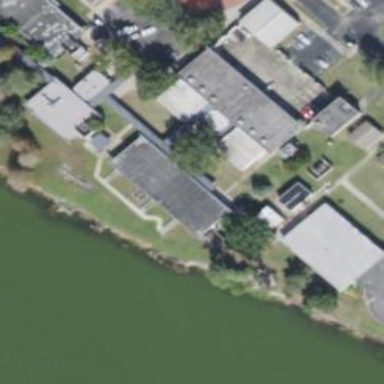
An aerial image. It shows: College building.